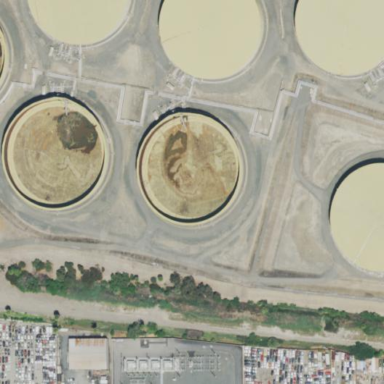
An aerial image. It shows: Storage tank building.